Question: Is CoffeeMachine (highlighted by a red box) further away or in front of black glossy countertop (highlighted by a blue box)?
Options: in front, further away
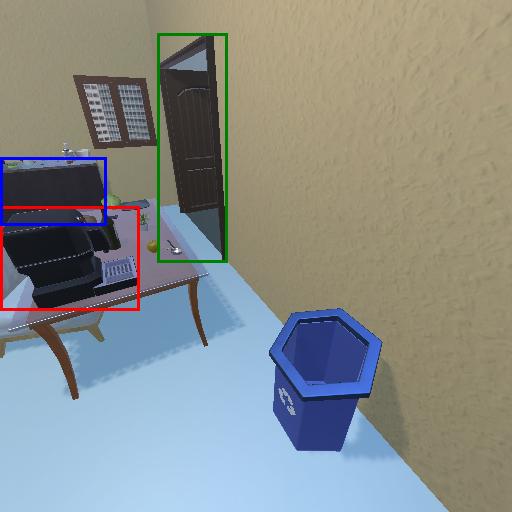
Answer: in front